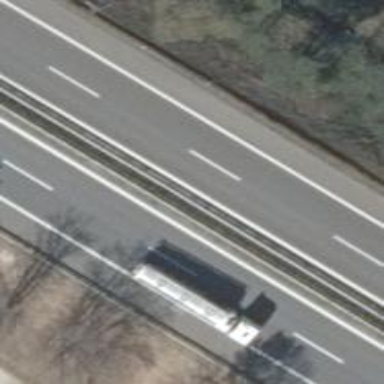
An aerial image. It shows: Asphalt motorway.